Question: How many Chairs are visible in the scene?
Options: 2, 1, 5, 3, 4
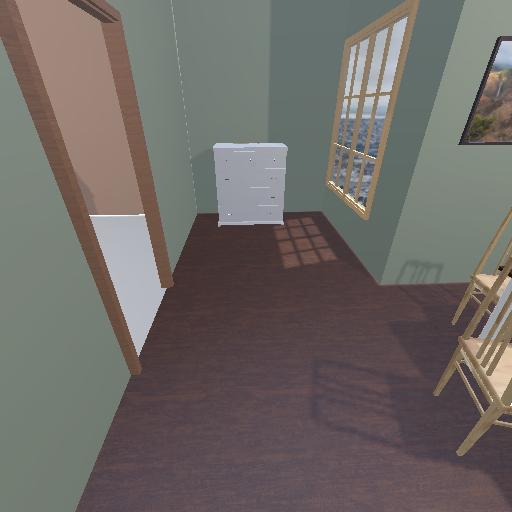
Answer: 2